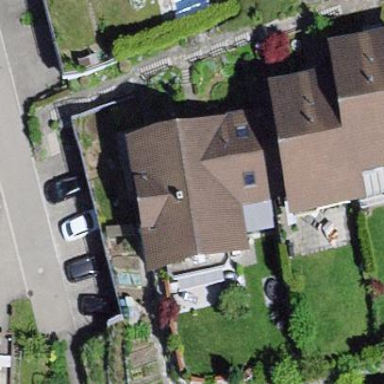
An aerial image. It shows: Simple house.